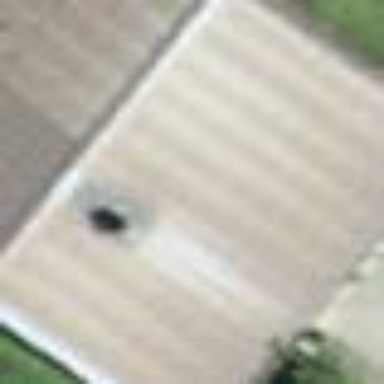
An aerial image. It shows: Cabin.